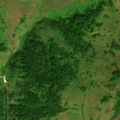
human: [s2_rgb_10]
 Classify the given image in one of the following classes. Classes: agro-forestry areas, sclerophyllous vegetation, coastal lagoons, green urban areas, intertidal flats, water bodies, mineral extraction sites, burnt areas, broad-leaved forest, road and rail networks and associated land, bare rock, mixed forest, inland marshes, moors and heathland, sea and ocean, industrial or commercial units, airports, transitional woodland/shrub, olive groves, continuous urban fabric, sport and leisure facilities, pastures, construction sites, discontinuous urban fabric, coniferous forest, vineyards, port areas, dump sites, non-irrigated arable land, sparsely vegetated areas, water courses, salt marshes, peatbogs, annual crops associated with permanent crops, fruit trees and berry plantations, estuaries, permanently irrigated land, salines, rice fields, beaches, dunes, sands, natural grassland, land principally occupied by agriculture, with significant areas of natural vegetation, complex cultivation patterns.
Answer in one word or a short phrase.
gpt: pastures, mixed forest, natural grassland, transitional woodland/shrub